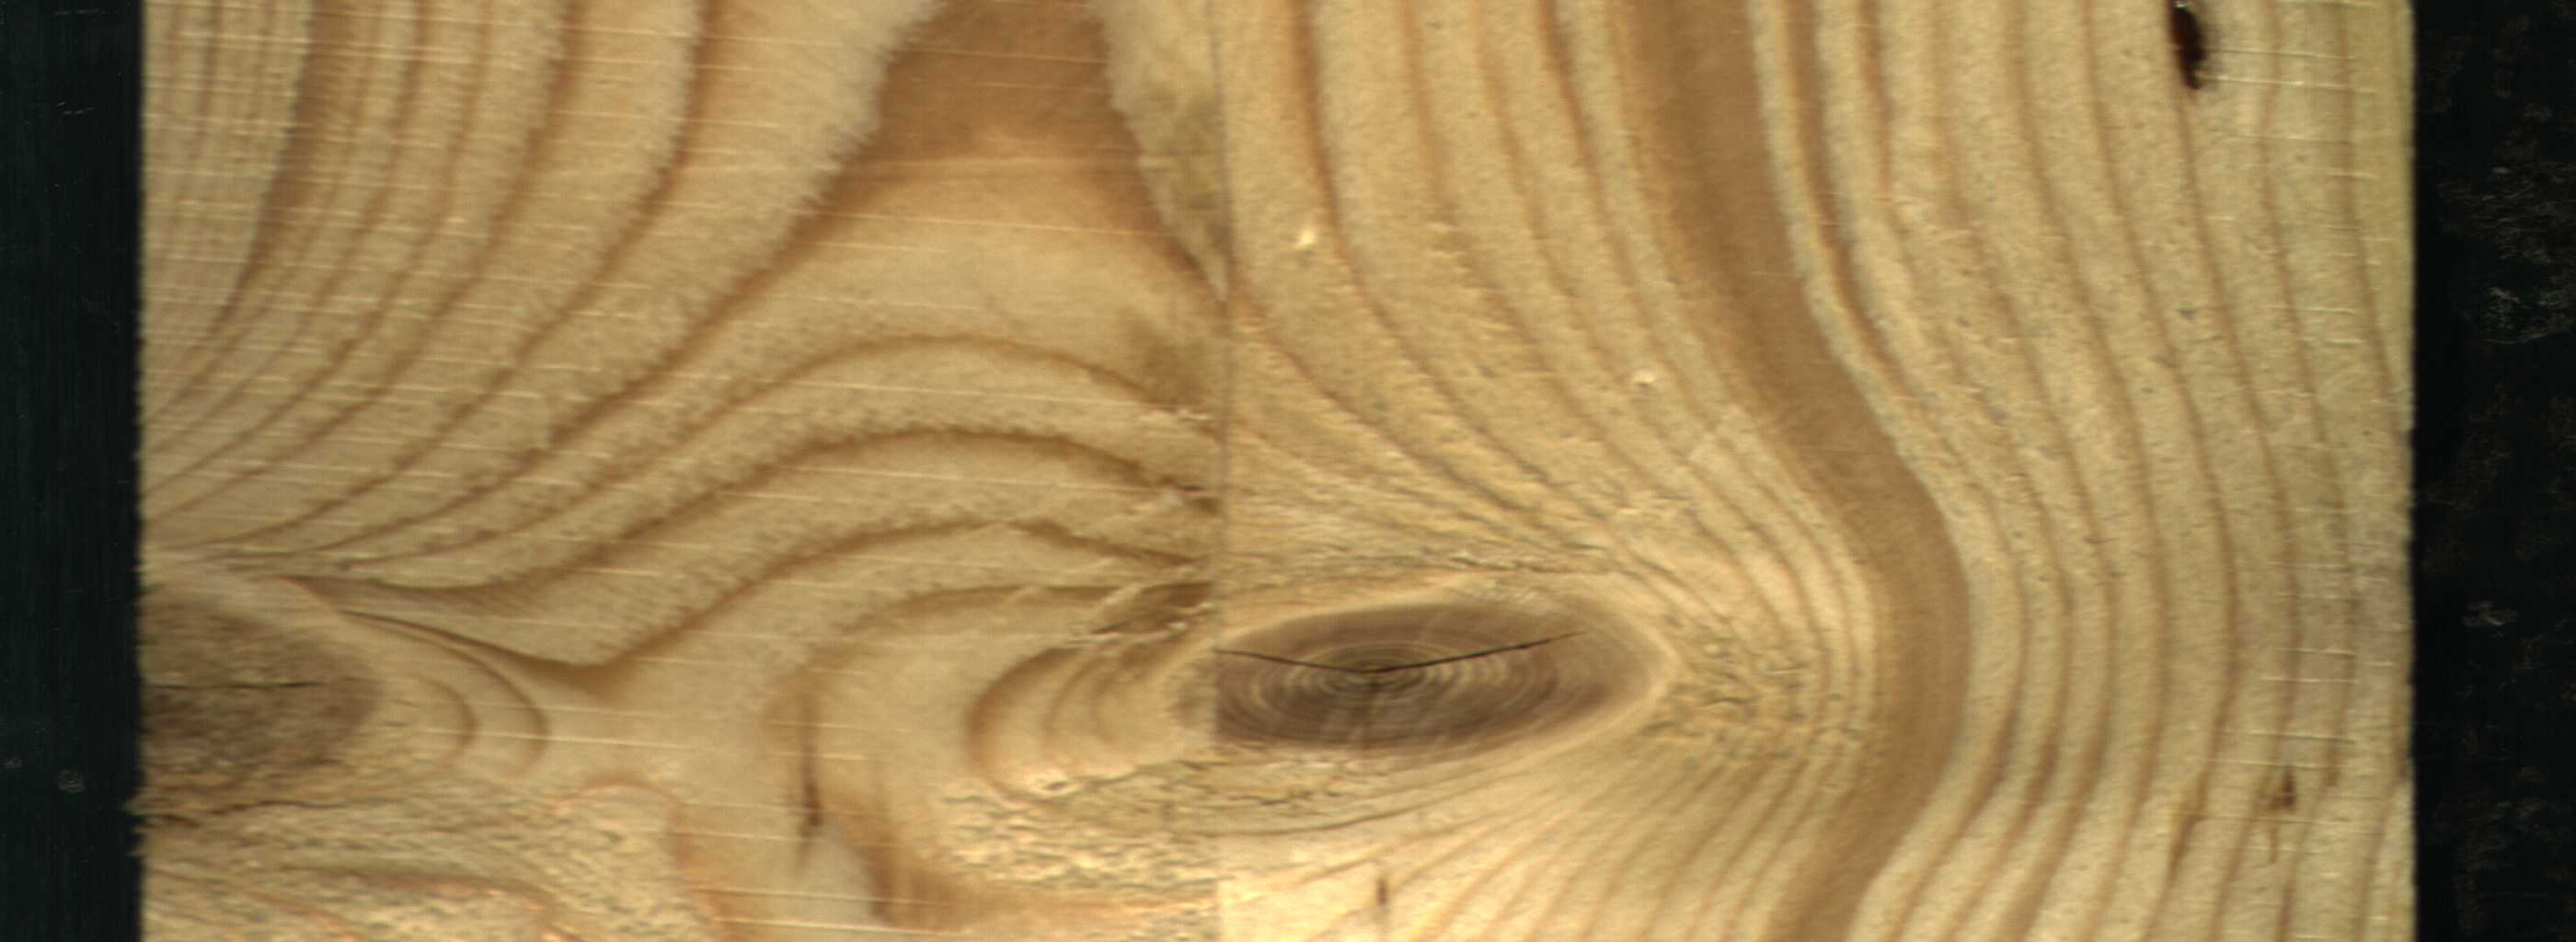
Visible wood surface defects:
resin
Quartzity
knot_with_crack
knot_with_crack